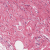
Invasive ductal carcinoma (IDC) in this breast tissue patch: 0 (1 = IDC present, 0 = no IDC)